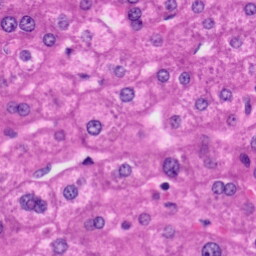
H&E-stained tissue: Liver